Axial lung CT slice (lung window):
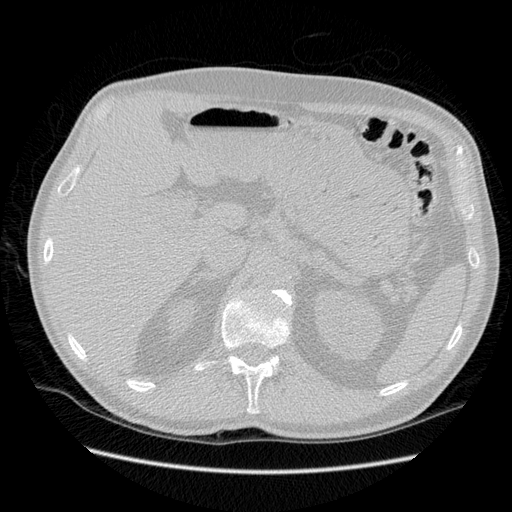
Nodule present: no